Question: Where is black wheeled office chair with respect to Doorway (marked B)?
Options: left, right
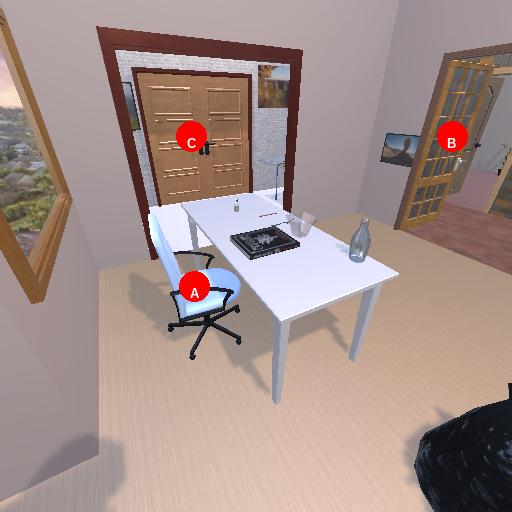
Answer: left